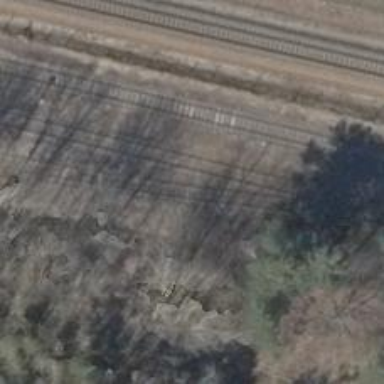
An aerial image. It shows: Railway yard.